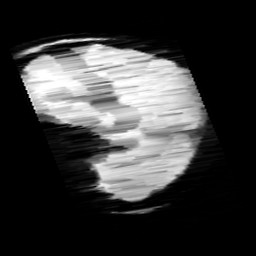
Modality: minIP
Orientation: sagittal
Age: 10
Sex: male
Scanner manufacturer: siemens
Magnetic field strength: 3 T
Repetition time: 0.027 s
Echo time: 0.02 s